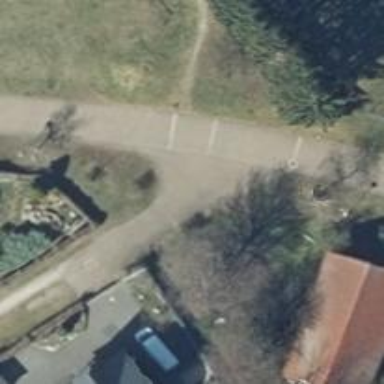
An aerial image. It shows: Path with pebblestone surface.